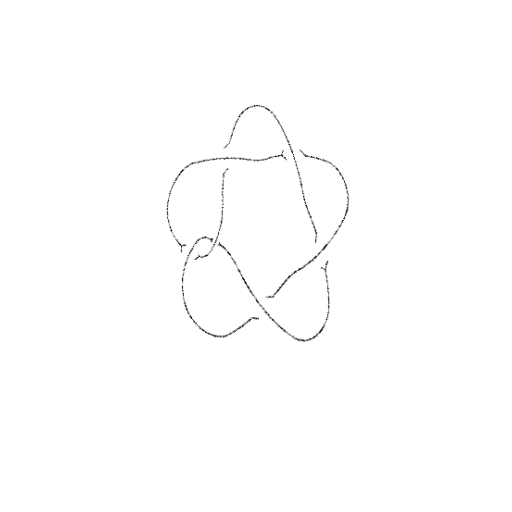
Crossing number: 6